Field crop: maize
Growth stage: 1
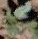
Species: datura